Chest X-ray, AP view. Patient: 40 years old, sex F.
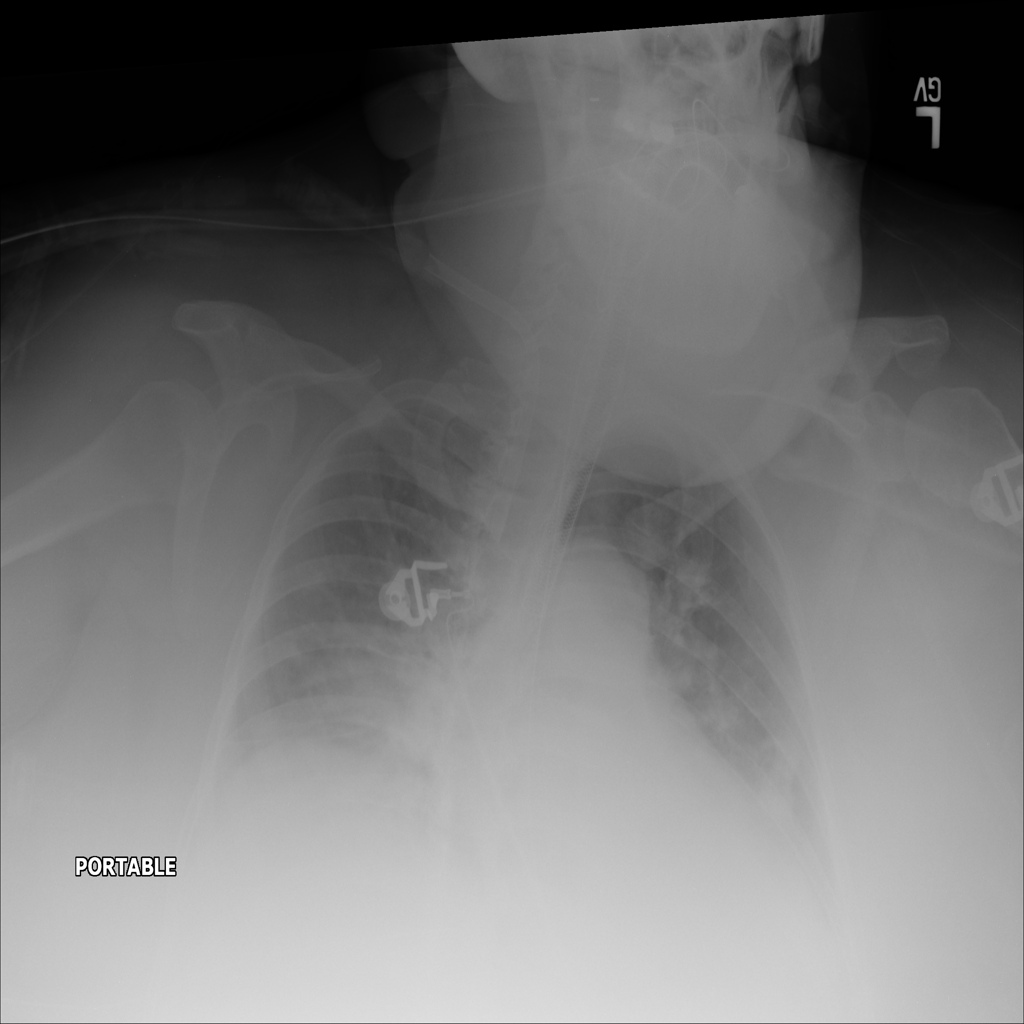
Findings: No Finding